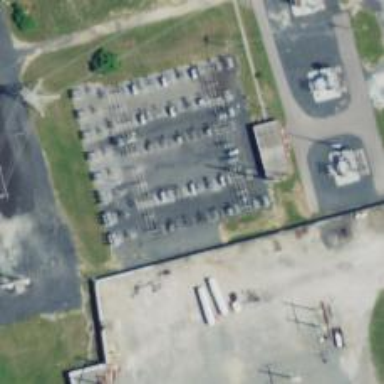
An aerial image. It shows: Switch for power supply.